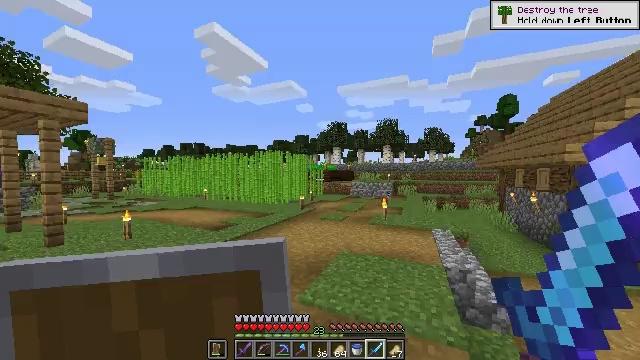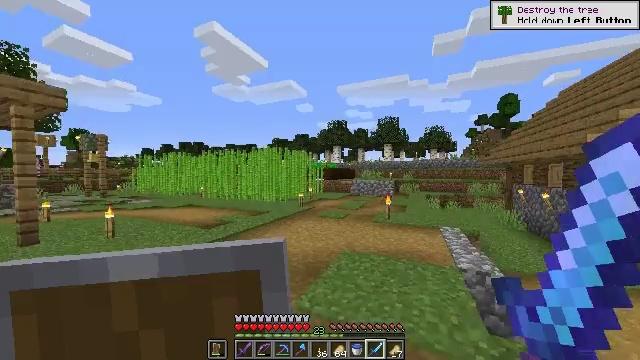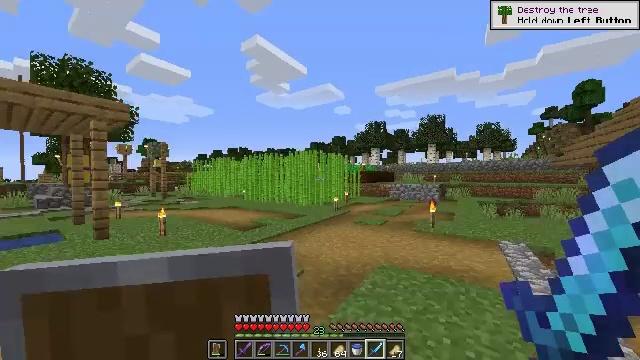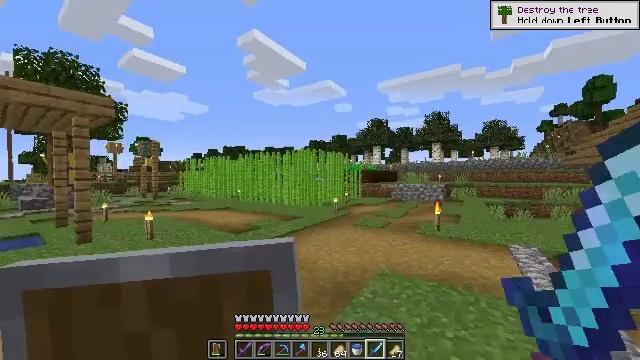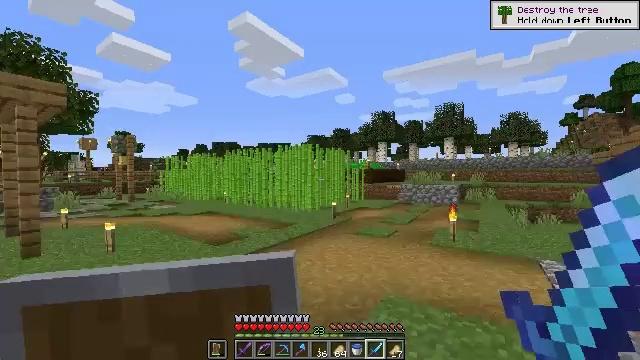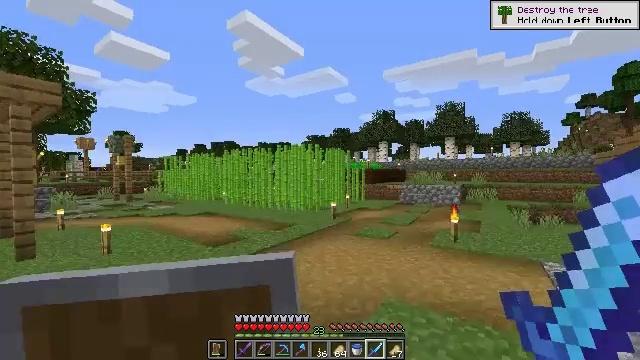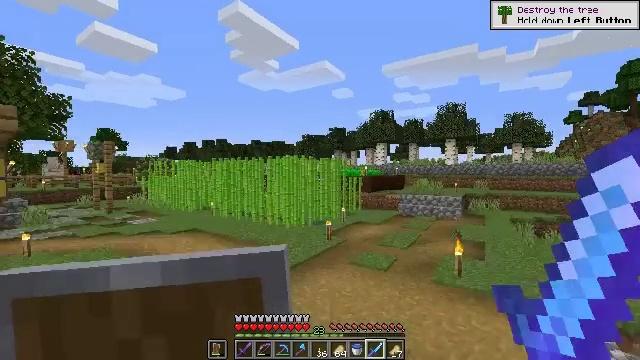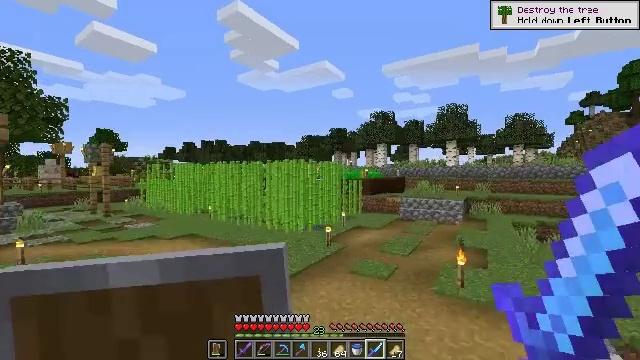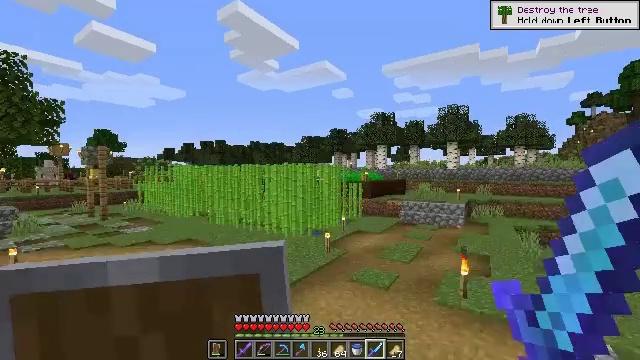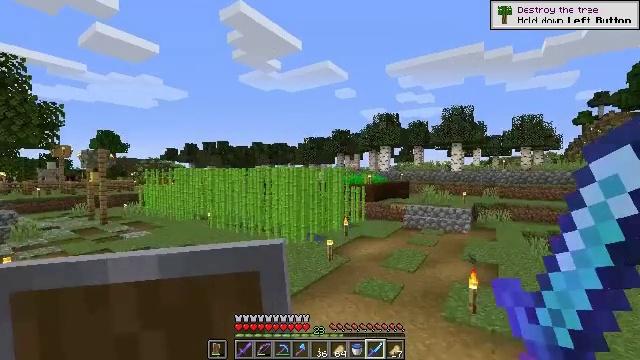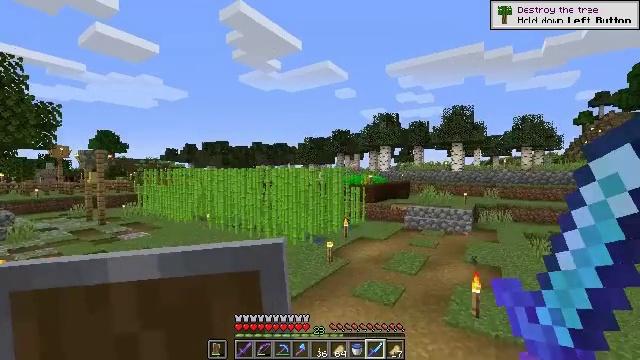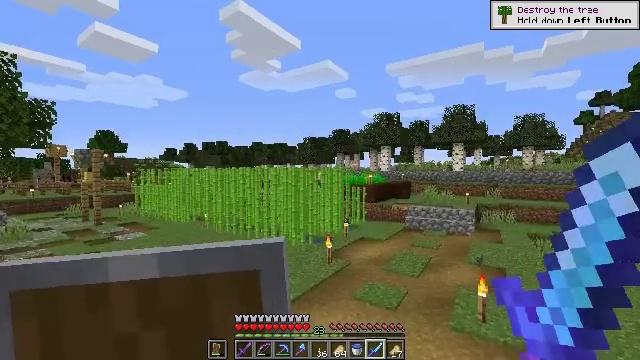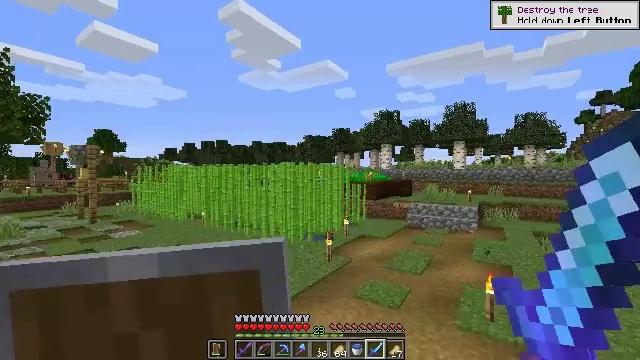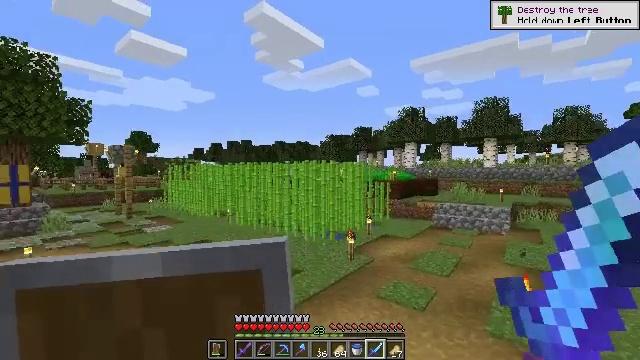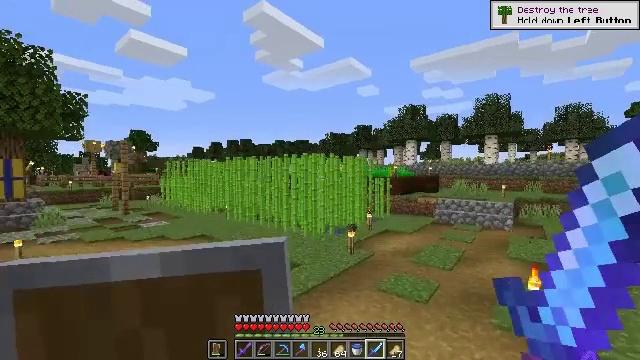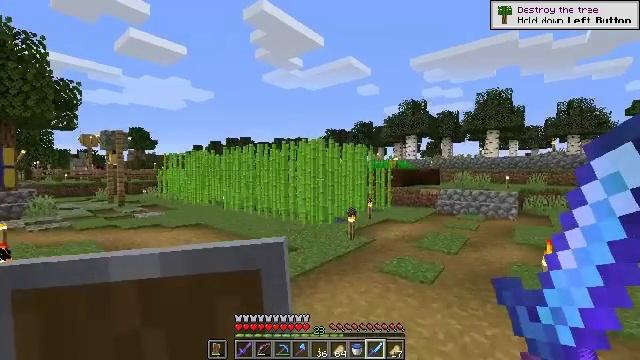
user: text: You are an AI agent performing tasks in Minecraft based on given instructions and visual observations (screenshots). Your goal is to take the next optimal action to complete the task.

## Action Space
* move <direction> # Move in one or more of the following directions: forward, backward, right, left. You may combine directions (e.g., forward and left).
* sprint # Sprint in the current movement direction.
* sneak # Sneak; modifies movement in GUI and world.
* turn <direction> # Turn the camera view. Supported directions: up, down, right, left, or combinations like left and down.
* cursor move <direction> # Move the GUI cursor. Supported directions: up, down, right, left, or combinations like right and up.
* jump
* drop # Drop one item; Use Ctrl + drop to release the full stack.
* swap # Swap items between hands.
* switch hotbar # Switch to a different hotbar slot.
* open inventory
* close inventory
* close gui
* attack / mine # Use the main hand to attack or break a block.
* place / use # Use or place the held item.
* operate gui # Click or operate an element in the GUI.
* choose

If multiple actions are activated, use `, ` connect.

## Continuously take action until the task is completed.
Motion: motion action
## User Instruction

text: Mine the sugar cane near rivers.
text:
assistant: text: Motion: move forward
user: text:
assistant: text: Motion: move forward, turn left, jump
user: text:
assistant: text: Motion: move forward
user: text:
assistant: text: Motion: move forward
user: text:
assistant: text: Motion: move forward, jump
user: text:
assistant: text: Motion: move forward, jump
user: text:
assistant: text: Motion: move forward
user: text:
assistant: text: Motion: move forward
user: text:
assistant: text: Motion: move forward
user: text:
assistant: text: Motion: move forward
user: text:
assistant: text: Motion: move forward
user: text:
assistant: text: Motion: move forward
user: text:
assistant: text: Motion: move forward, turn left
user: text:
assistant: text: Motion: move forward
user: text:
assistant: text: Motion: move forward
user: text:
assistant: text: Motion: move forward
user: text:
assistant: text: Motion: move forward, turn right
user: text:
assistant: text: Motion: move forward, turn up
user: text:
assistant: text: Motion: move forward, turn left and up
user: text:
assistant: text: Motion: move forward
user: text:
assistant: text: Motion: move forward
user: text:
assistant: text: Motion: move forward, sprint, turn right and up
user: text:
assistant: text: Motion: move forward, sprint
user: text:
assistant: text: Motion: move forward, turn up
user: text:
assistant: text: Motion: move forward
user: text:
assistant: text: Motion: move forward
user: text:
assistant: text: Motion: move forward
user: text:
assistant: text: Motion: move forward
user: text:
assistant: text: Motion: move forward, turn right
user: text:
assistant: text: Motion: move forward, turn left